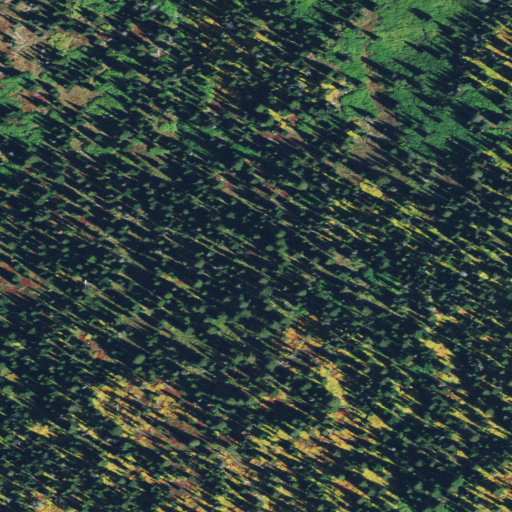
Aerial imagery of depression(s) in Montana named Bighorn Basin containing mixed forest, evergreen forest, and grassland